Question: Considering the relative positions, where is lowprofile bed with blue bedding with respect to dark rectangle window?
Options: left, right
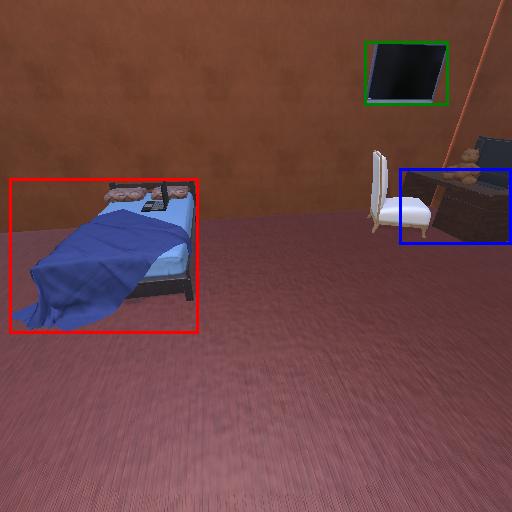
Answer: left